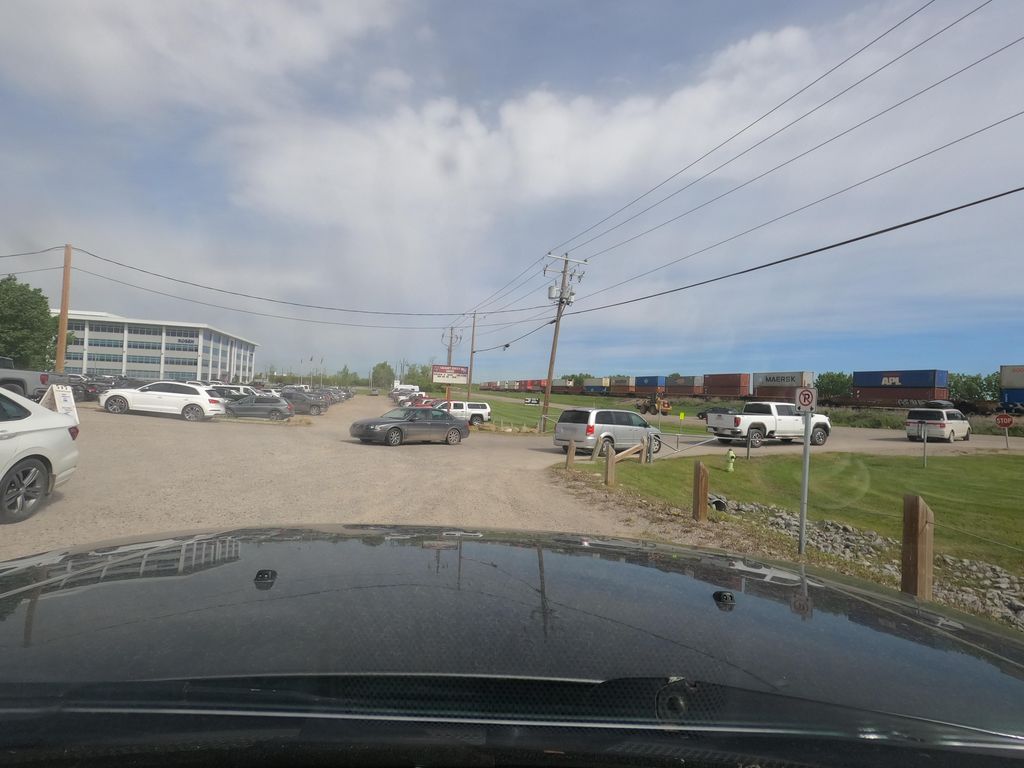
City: calgary